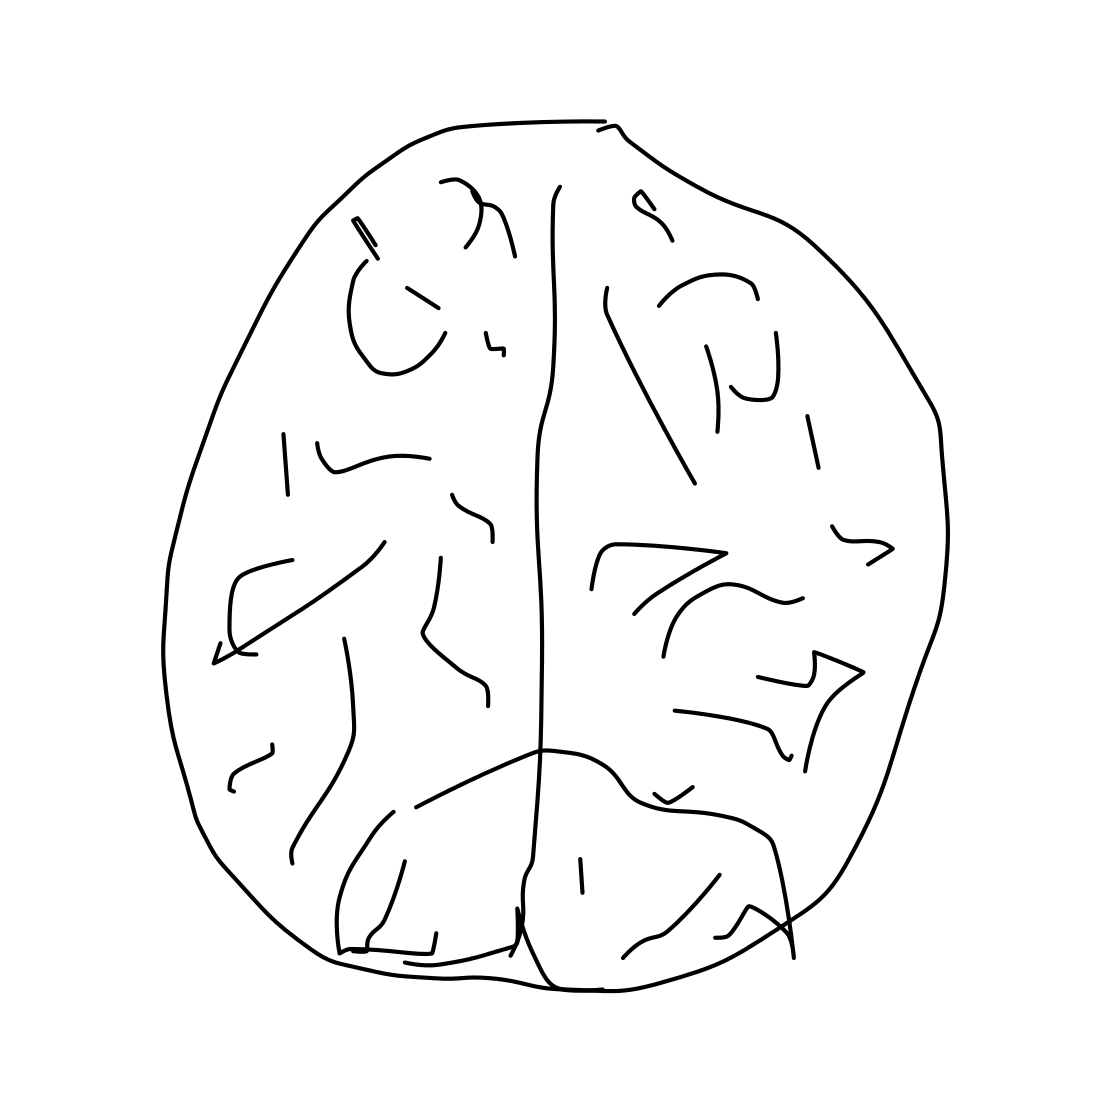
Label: brain